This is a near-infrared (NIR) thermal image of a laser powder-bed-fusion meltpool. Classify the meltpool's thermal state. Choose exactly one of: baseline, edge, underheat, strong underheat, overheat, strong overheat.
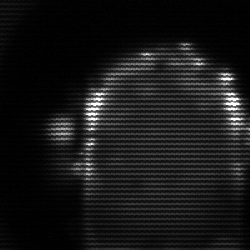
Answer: baseline